Interaction volume radius: 5 \u00c5
Interaction volume height: 15 \u00c5
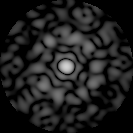
Disorder parameter: 0.737